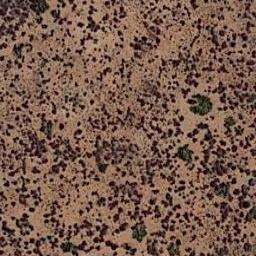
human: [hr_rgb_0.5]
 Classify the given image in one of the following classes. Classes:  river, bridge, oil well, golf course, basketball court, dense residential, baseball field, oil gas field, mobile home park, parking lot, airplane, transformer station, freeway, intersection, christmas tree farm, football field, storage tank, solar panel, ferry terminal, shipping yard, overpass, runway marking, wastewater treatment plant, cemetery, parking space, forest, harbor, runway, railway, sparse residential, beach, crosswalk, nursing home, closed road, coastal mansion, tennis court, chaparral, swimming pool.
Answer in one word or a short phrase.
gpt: chaparral